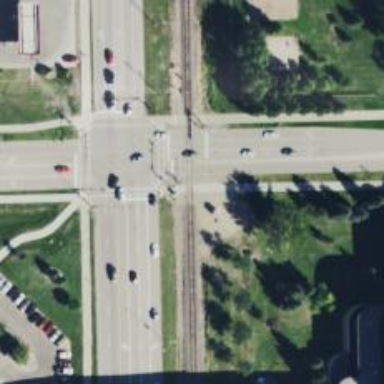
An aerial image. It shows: Crossing for the railway.